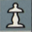
Piece: wP